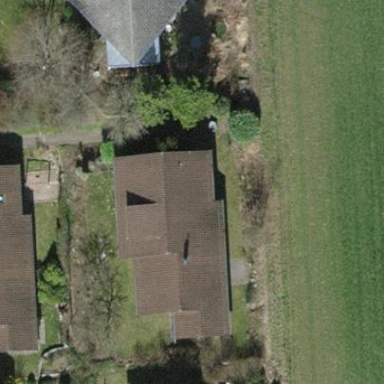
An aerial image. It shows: Building with tile roof.